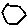
Label: hexagon